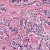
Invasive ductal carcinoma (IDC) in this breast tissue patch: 1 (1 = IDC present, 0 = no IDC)